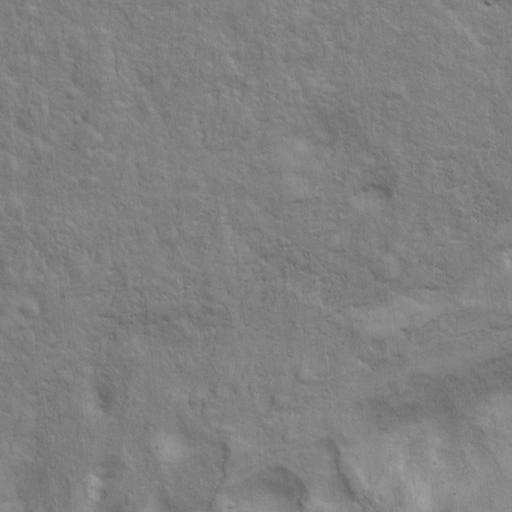
Classes present: Background, Cone